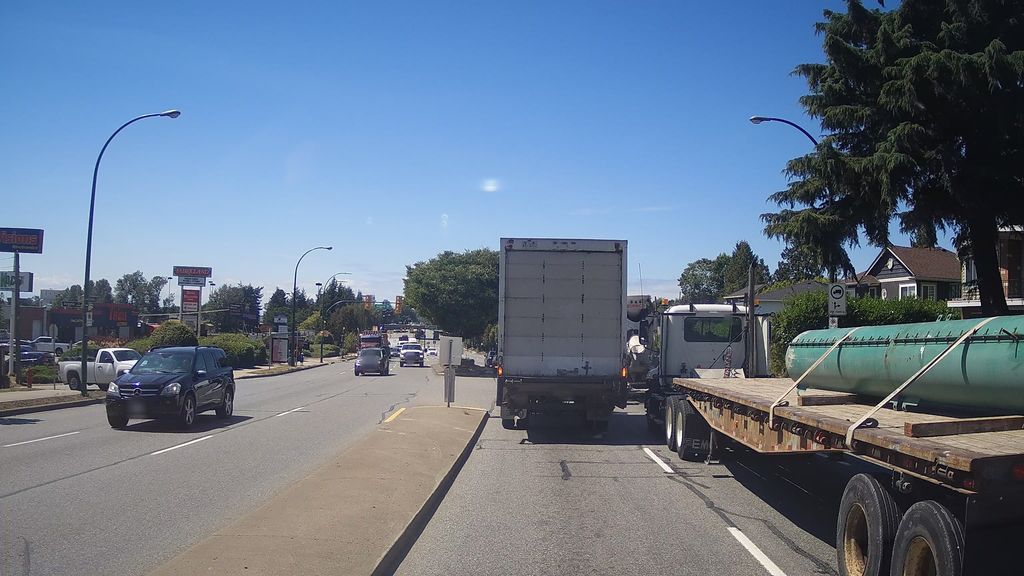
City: vancouver